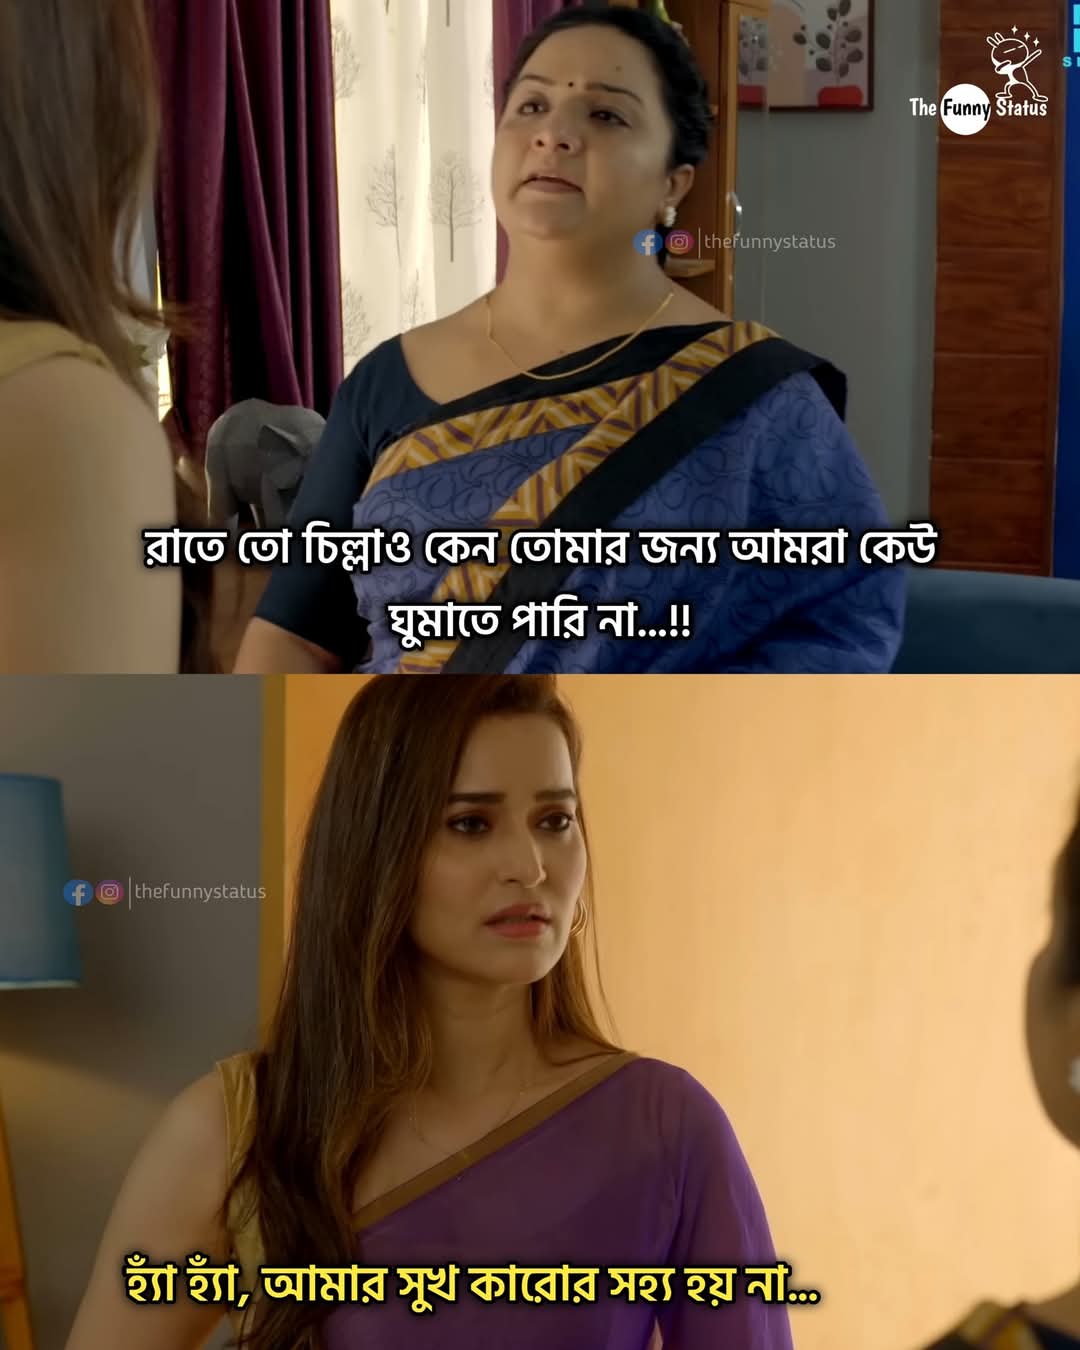
Text: রাতে তো চিল্লাও কেন তোমার জন্য আমরা কেউ ঘুমাতে পারি না...!!
হ্যাঁ হ্যাঁ, আমার সুখ কারোর সহ্য হয় না...
Label: Non Hate